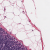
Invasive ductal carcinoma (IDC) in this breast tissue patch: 0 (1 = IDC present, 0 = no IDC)